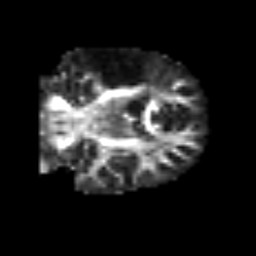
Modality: FA
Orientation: coronal
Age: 56
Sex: male
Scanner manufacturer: siemens
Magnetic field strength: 3 T
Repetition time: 3.2 s
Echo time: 0.081 s